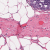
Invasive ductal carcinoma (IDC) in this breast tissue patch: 0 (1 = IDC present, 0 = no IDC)